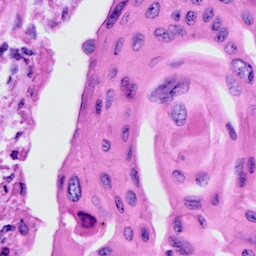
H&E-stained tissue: Cervix